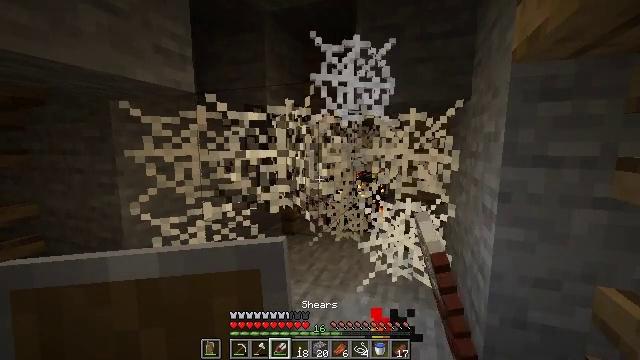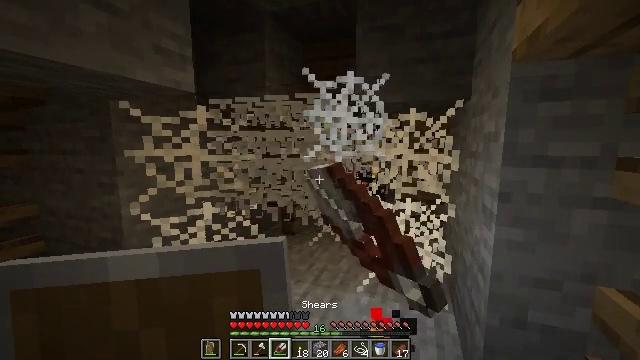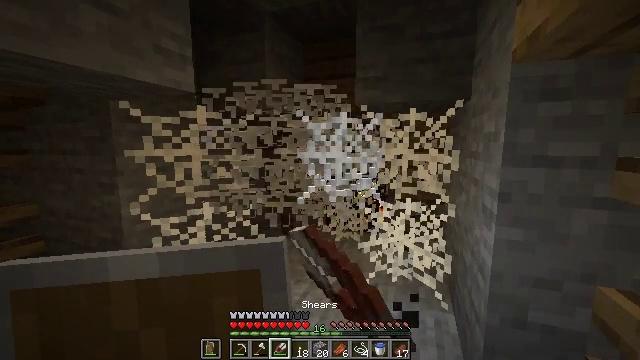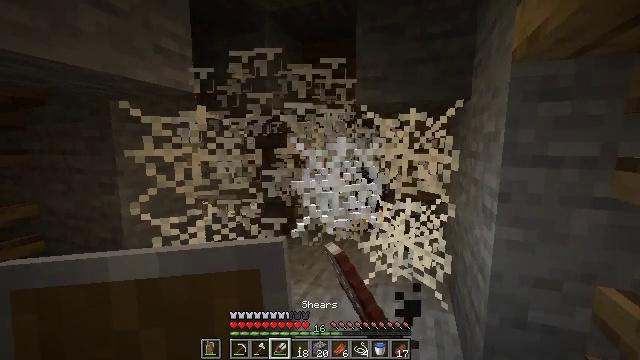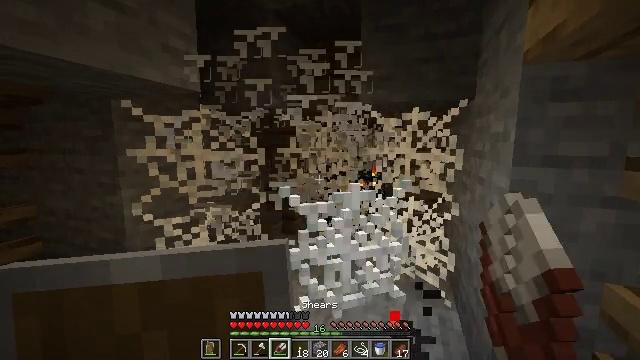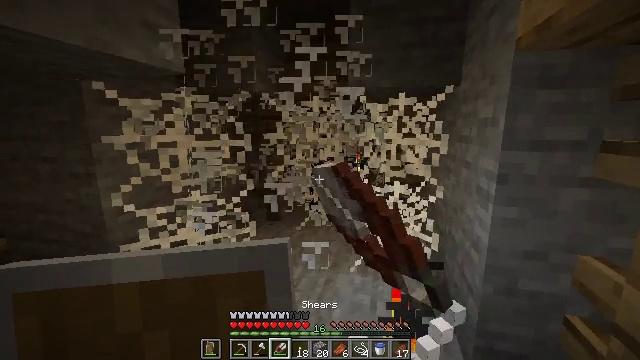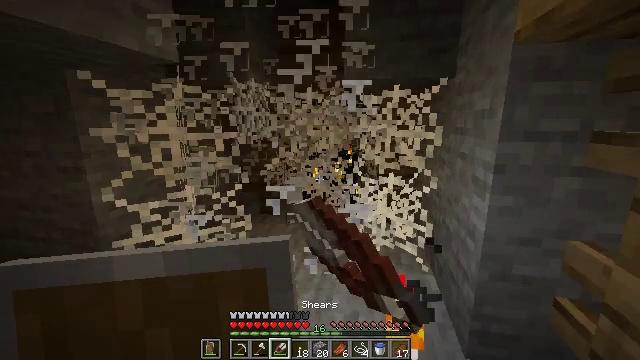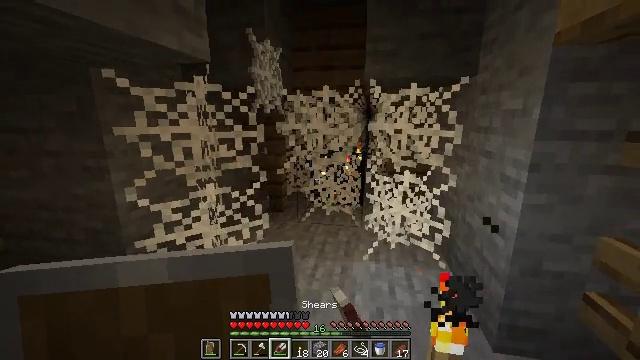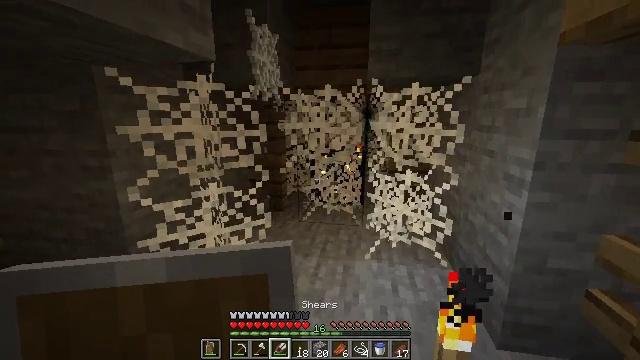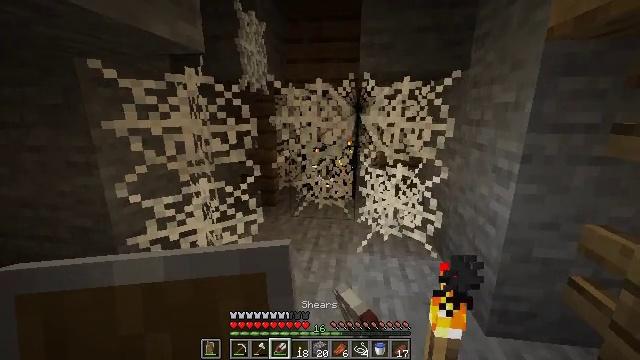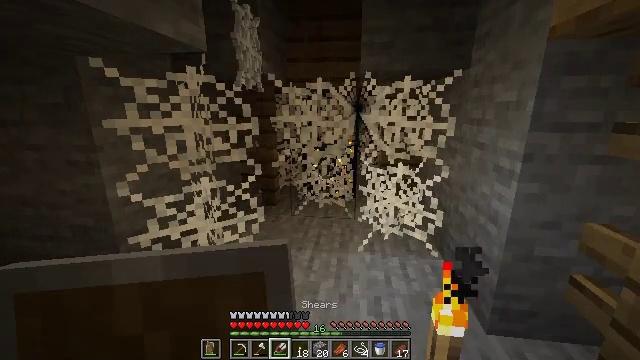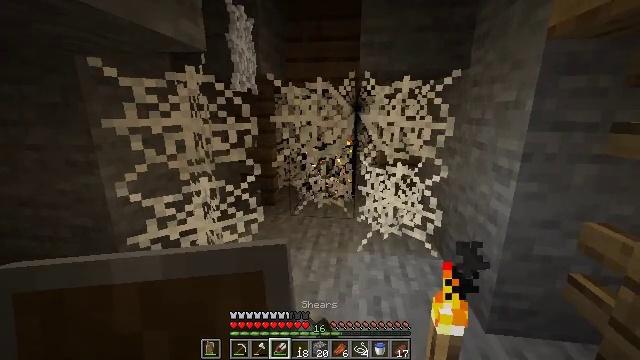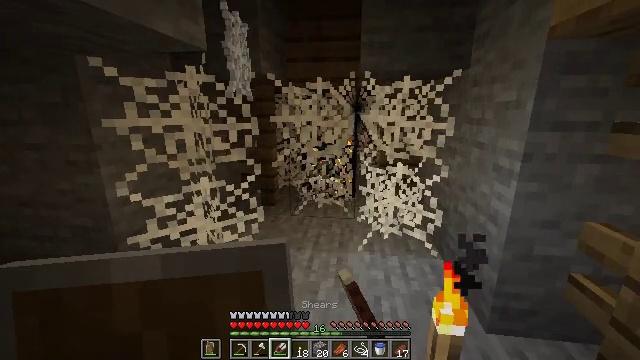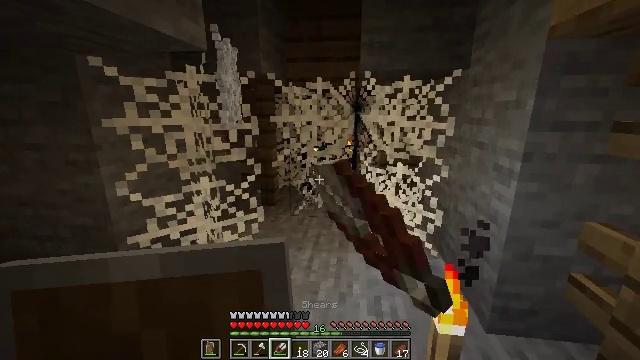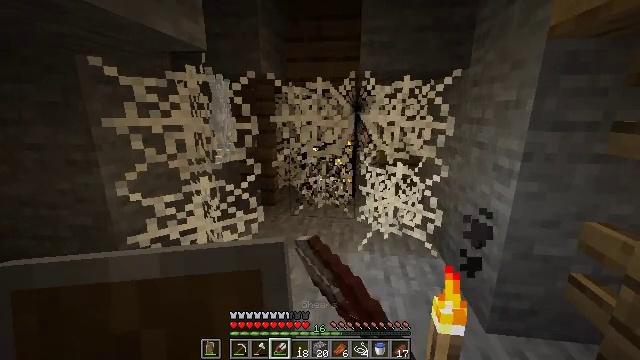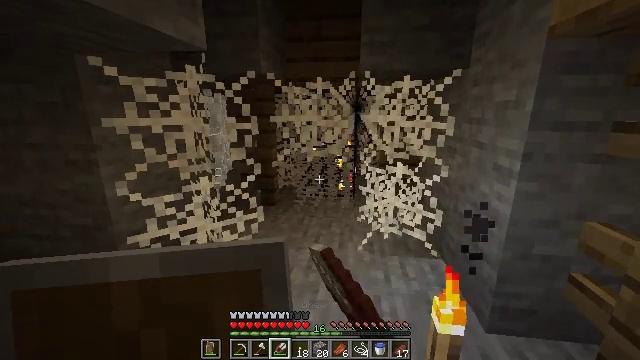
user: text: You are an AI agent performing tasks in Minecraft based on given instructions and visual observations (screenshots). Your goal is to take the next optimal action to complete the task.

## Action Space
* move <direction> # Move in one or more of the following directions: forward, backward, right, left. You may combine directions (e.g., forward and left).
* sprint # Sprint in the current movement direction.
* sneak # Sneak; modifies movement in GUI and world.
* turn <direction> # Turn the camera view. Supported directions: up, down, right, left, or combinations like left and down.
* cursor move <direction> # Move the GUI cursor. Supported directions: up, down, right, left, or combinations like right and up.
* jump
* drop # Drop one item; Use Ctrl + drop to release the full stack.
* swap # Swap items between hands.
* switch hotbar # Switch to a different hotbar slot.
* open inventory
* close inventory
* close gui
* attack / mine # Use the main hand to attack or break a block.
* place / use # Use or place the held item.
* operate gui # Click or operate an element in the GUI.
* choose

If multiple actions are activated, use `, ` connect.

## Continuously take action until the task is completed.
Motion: motion action
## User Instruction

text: Remove the cobweb to avoid getting stuck.
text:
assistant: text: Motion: attack / mine
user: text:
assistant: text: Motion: attack / mine
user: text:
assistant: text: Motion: attack / mine
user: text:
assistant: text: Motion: move left, turn right, attack / mine
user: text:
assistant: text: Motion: move left, turn right and down, attack / mine
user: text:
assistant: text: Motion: move left, turn right and down, attack / mine
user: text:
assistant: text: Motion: turn right, attack / mine
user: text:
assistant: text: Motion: attack / mine
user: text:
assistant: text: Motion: turn right and down, attack / mine
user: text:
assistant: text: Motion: attack / mine
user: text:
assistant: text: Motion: attack / mine
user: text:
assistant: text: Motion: attack / mine
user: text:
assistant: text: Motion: attack / mine
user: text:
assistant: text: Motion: attack / mine
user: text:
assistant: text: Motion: attack / mine
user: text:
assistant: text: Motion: attack / mine
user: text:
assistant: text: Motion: attack / mine
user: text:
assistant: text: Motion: move forward, attack / mine
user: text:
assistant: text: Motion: move forward, turn right and up, attack / mine
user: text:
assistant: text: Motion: attack / mine